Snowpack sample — Buffalo Mountain, Silverthorne, Colorado, USA (1/25/25, 10:11 AM MST)
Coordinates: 39.6222, -106.1139
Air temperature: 22 °F
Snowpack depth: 110 cm
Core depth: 20 cm
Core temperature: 48.2 °F
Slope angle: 12°, slope face: 102°
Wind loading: high
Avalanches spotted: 0
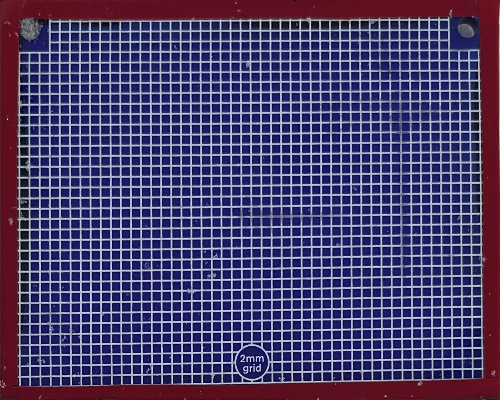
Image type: profile
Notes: No avalanches nearby, collected on the outskirts of a fire break 15 meters from the treeline, on way to Buffalo and Red Mountain